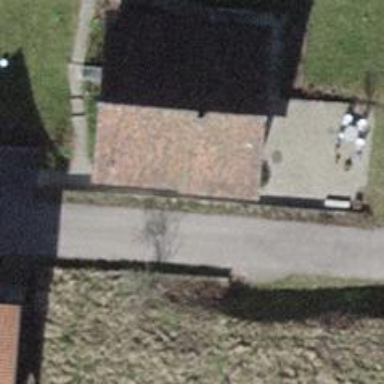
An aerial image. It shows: Detached building with gabled roof.